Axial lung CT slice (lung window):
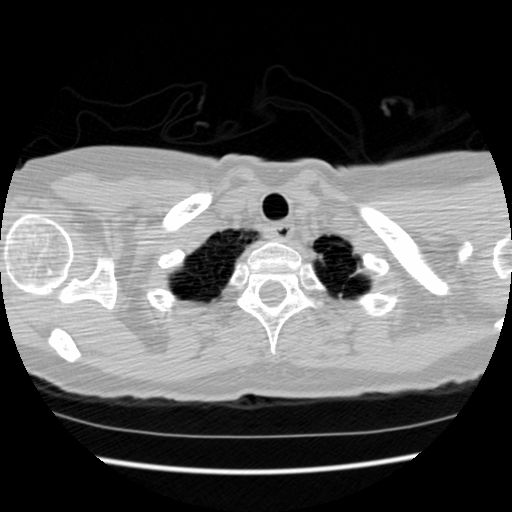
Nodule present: no